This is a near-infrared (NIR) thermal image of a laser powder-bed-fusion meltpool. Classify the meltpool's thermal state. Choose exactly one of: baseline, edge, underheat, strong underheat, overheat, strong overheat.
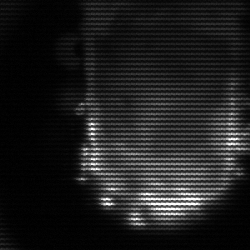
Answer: baseline